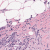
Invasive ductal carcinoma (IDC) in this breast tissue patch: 1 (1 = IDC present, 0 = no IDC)